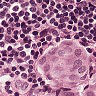
Metastatic tissue present: yes